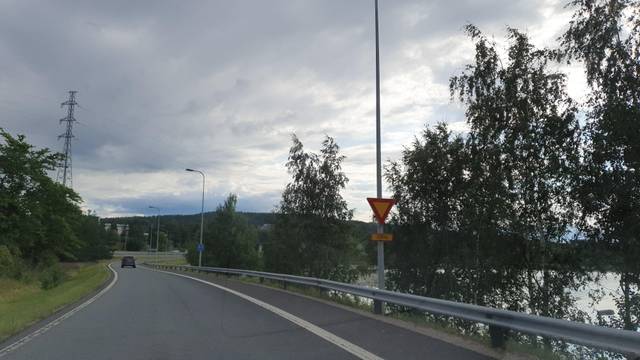
Region: Finland
Coordinates: 62.245, 25.768